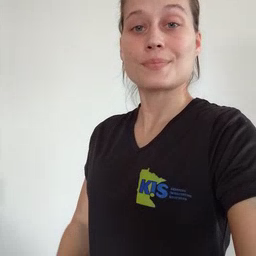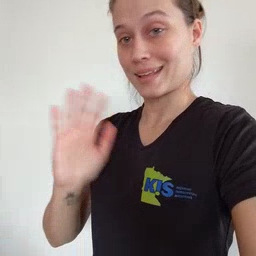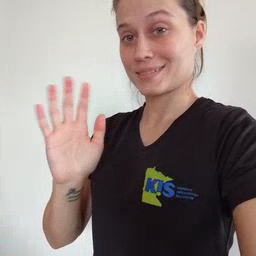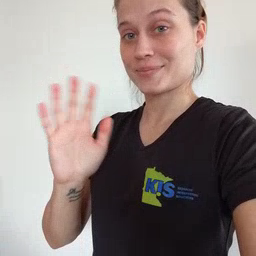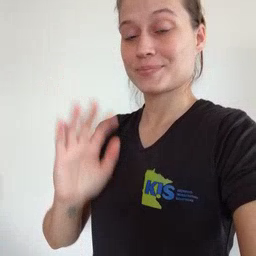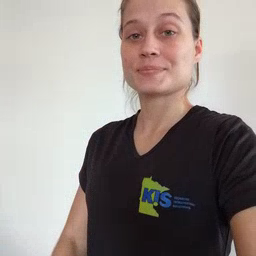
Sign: bye